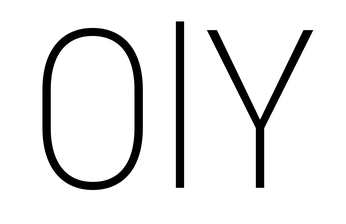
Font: Roboto_Condensed_ExtraLight